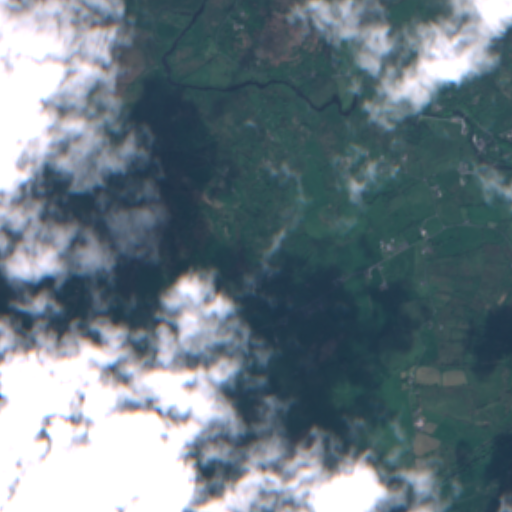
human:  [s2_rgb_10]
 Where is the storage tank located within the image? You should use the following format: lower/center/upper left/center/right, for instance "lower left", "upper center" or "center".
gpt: The storage tank is located in the upper right of the image.
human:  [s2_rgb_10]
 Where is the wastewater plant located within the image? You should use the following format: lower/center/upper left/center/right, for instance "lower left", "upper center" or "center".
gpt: The wastewater plant is located in the upper right of the image.
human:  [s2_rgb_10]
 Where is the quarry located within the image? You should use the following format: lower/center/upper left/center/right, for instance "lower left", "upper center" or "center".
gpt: There is no quarry in the image.